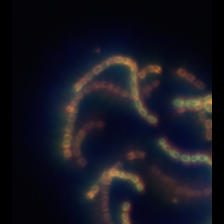
Taxon: Chaetoceros
Group: Diatoms